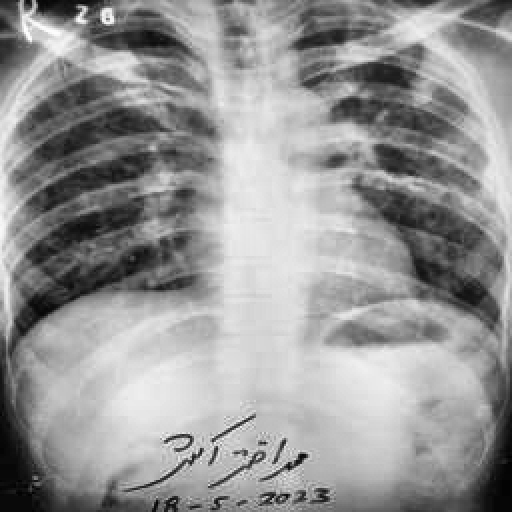
Finding: TUBERCULOSIS